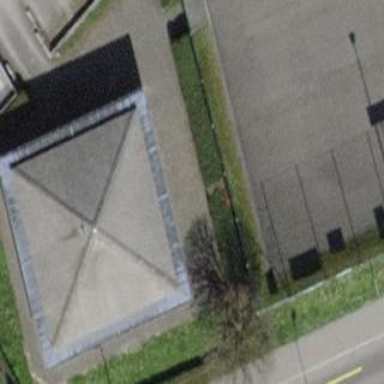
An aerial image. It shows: Building with pyramidal roof shape containing toilets.